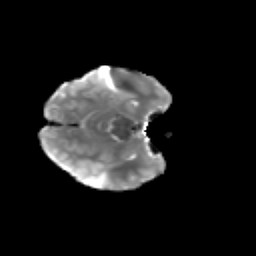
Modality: T2w
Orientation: axial
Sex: female
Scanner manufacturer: siemens
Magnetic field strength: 3 T
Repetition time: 5 s
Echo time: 0.071 s